RGB frame:
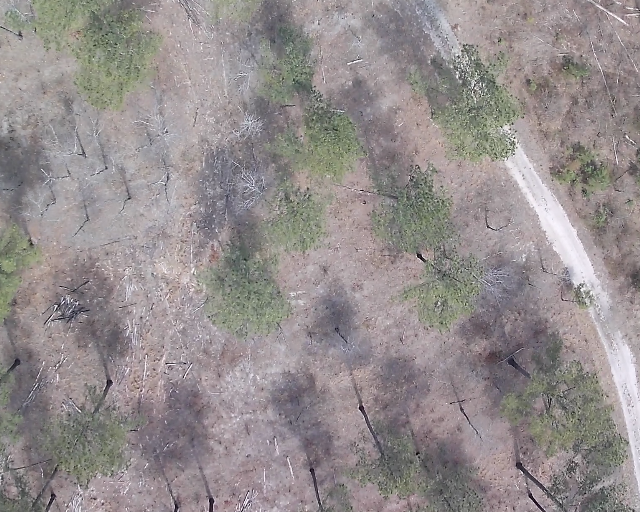
Thermal frame:
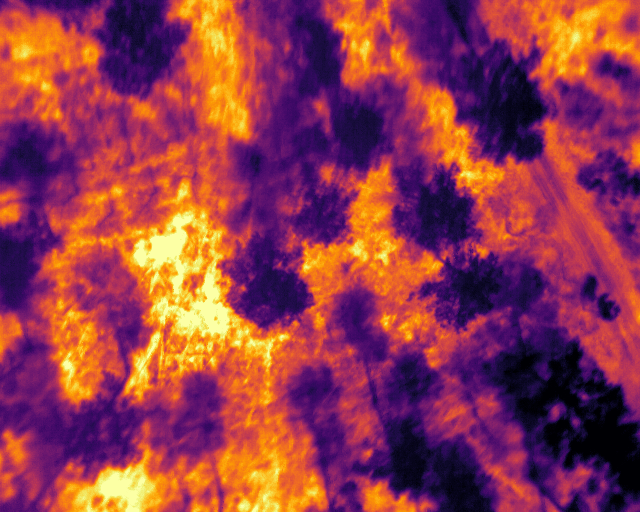
Captured: 2026-02-26 02:27:51
Pixels at or above 80 °C: 0 (fraction of frame: 0)